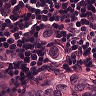
Metastatic tissue present: yes